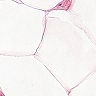
Metastatic tissue present: no